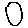
Label: circle